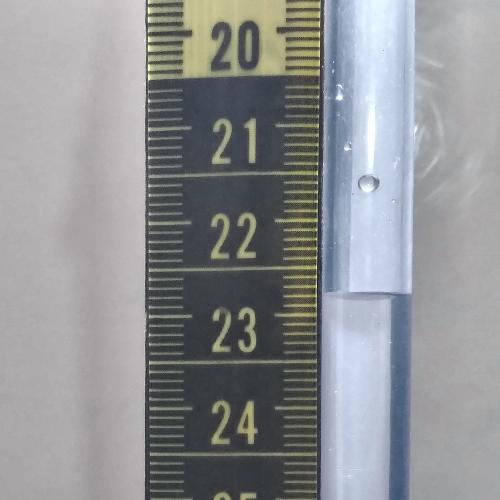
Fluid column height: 22.8 cm